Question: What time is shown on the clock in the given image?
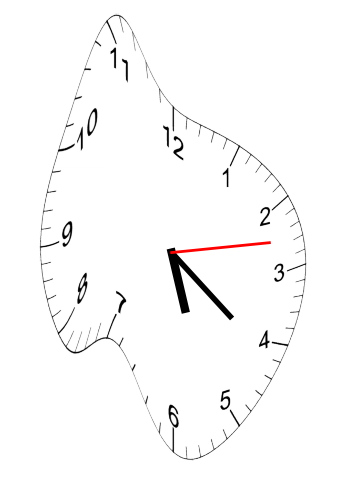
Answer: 05:21:13